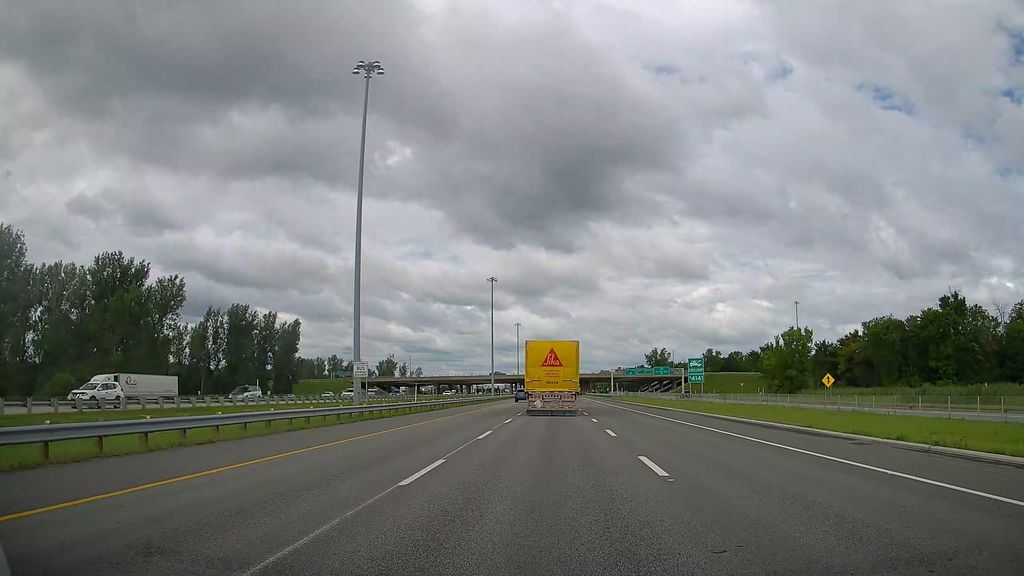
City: montreal